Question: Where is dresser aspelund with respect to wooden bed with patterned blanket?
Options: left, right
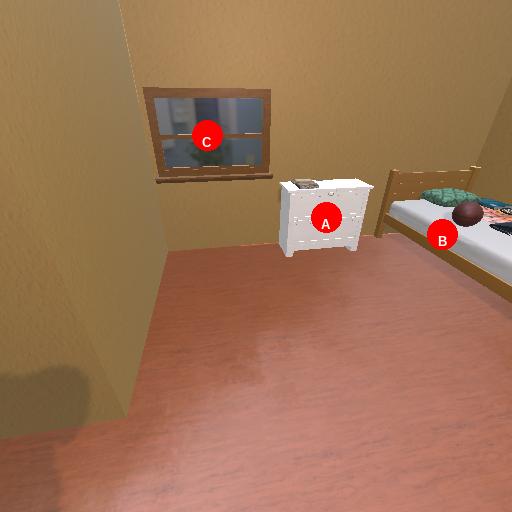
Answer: left